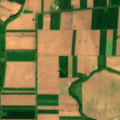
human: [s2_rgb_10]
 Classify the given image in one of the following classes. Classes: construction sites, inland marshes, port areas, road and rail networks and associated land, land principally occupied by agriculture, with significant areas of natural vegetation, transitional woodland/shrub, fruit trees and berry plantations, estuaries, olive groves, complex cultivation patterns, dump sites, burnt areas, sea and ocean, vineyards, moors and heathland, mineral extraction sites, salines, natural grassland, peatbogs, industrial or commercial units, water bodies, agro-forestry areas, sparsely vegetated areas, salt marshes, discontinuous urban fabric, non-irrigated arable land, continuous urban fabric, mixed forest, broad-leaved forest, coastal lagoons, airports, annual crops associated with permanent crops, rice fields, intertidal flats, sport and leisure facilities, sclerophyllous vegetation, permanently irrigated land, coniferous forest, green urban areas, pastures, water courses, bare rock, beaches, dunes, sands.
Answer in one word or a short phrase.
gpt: non-irrigated arable land, land principally occupied by agriculture, with significant areas of natural vegetation, broad-leaved forest